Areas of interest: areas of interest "Sport and cultural"
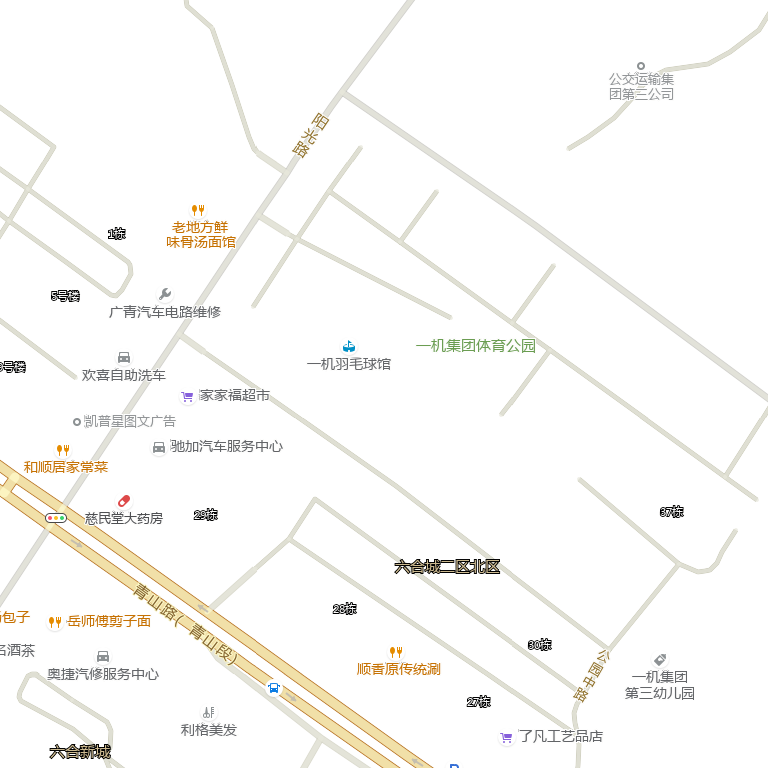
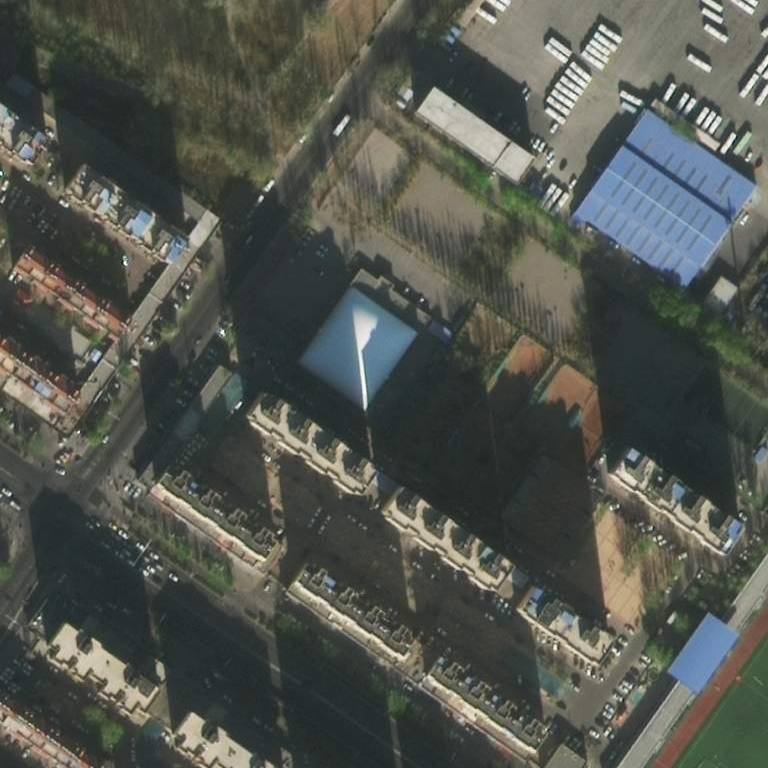